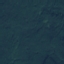
Label: Forest